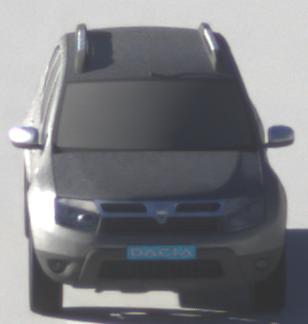
Make: Dacia
Model: Duster dCi 110 FAP
Detailed model: Duster (I)
Model produced from: 2010/06
Model produced until: 2013/11
Doors: 5
Color: gray
Road condition: dry road
Daytime: sunrise or sunset
Contrast: medium contrast